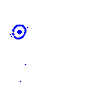
Particle: kaon